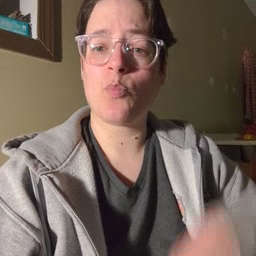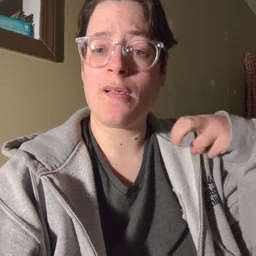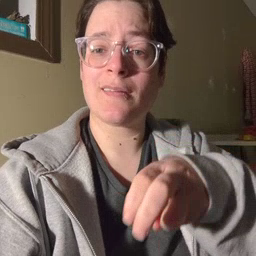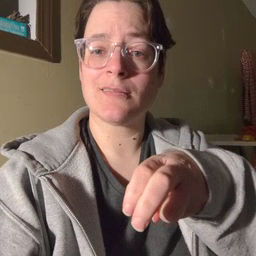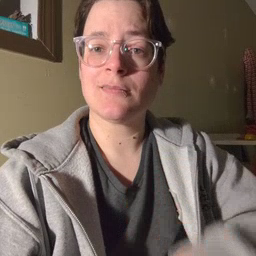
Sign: ride